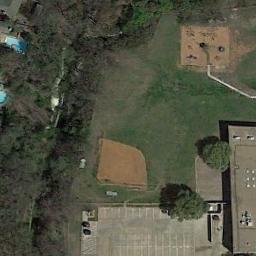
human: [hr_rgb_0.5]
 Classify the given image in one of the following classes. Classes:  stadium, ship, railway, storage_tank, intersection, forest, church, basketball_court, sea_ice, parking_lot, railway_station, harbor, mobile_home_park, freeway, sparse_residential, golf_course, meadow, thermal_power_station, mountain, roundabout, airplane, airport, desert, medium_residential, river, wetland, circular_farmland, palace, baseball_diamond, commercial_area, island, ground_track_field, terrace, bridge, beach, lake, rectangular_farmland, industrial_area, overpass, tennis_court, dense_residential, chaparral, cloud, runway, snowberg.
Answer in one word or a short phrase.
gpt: baseball_diamond